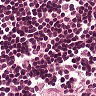
Metastatic tissue present: no